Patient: sex M, age 58
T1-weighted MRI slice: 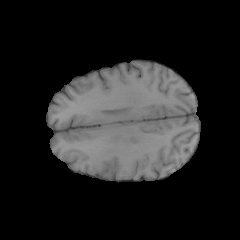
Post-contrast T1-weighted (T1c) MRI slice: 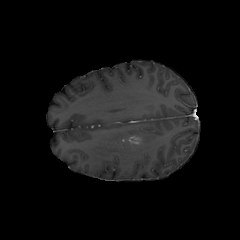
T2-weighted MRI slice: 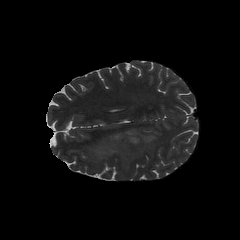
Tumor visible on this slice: yes
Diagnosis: Glioblastoma, IDH-wildtype
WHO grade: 4